Current action and preconditions to check: trajectory_clear

Your task: For each precondition in the list above, predict whether it will hold at this action.

Consider the current scene as observed from the mobile robot's camera, and analyze the predicted future states of all dynamic agents (e.g., people, animals, vehicles, or any moving entities) within the NEXT SECOND.

IMPORTANT: Only answer "very likely" if you are absolutely certain—based on strong, clear evidence—that a dynamic agent will violate the precondition in the predicted future state. Do NOT answer "very likely" for unlikely, ambiguous, or low-probability risks.

Ask yourself for each precondition: Is there a high probability, with clear and convincing evidence, that the predicted future states of any dynamic agent will interfere with the predicted future state of the currently executing action within the NEXT SECOND, causing that precondition to fail?

Assess the risk level based on these predictions. Use "likely" or "very likely" if motions create a clear risk of interference.

Use "neutral" or "improbable" if agents are nearby but their predicted paths are clearly diverging or non-conflicting.

Failure Risk Categories: "very improbable", "improbable", "neutral", "likely", "very likely"

Answer Format: Output ONLY the probability_of_failure value from these categories: "very improbable", "improbable", "neutral", "likely", "very likely"

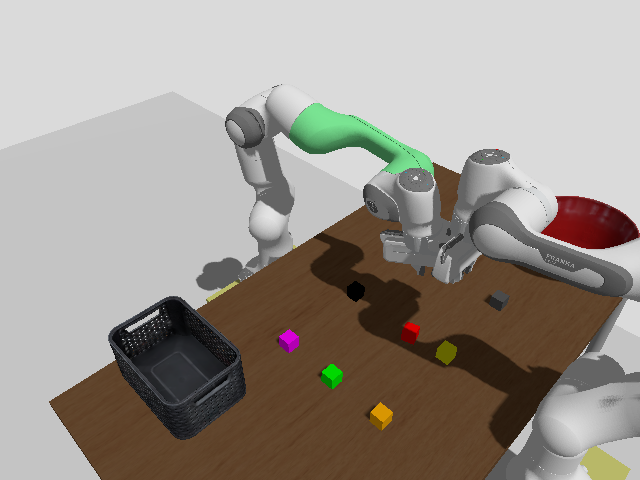

Answer: very likely